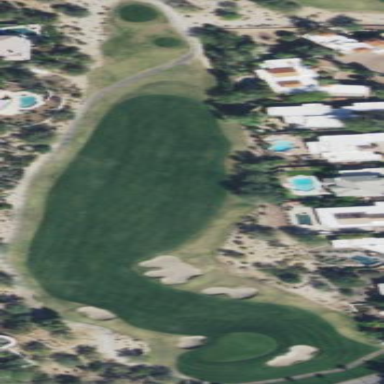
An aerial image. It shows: Rough area on grassy golf course.